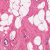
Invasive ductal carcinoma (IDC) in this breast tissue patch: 0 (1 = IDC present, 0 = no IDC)